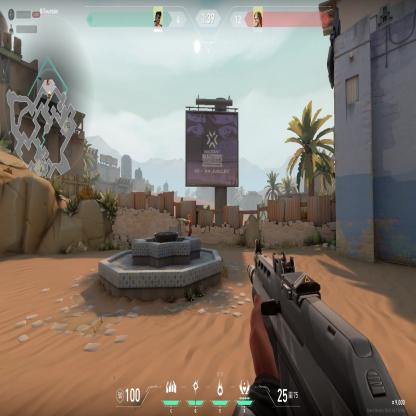
Label: enemy